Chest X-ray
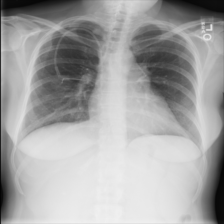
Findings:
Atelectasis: negative
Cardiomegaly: negative
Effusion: negative
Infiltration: negative
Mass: negative
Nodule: negative
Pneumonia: negative
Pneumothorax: negative
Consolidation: negative
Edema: negative
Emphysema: negative
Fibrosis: negative
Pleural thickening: negative
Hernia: negative